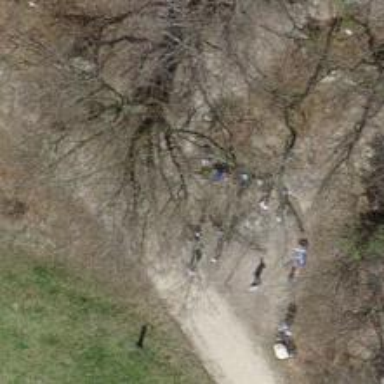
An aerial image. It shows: Picnic site for tourists.